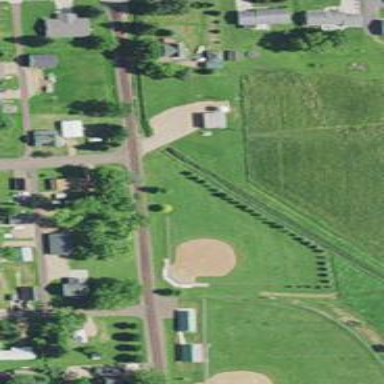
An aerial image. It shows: Baseball pitch for leisure land activities.